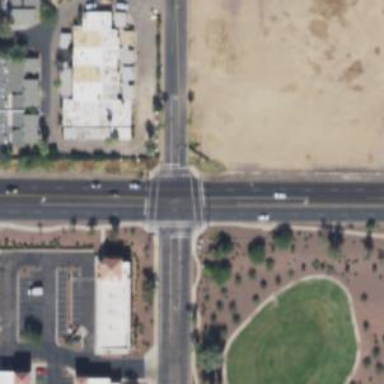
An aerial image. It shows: Solid stop line on the road.